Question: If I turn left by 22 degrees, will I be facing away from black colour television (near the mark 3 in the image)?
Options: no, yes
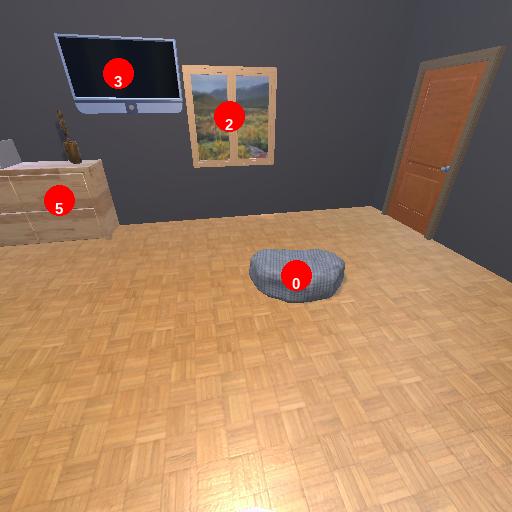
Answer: no